Field crop: maize
Growth stage: 2
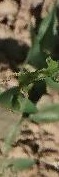
Species: maize